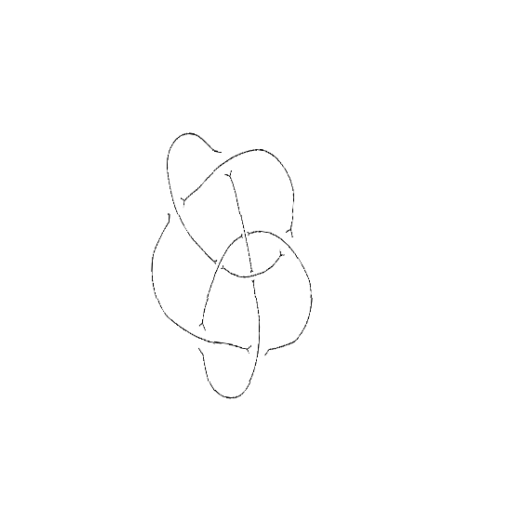
Crossing number: 8